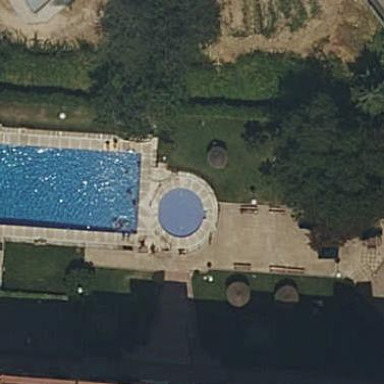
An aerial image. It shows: Swimming pool located in leisure land.